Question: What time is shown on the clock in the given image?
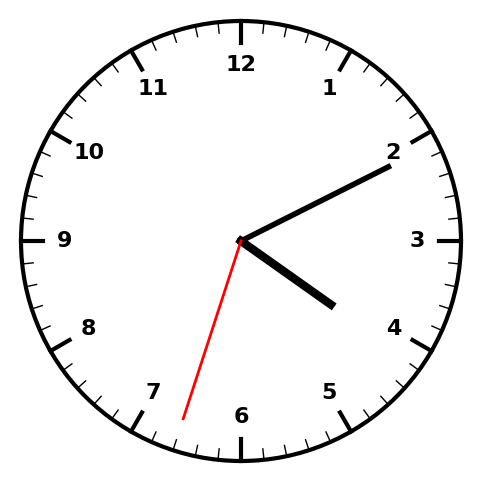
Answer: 04:10:33